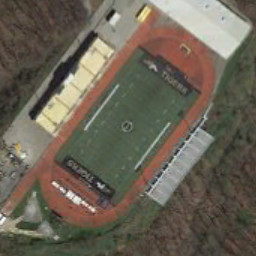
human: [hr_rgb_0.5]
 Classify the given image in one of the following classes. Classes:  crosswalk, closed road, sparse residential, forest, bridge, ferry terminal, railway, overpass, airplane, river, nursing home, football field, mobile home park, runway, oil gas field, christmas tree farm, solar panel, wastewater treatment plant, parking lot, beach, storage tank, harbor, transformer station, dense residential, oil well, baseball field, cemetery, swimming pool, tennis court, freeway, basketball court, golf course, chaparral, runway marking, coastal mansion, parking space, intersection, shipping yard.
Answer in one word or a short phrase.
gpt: football field